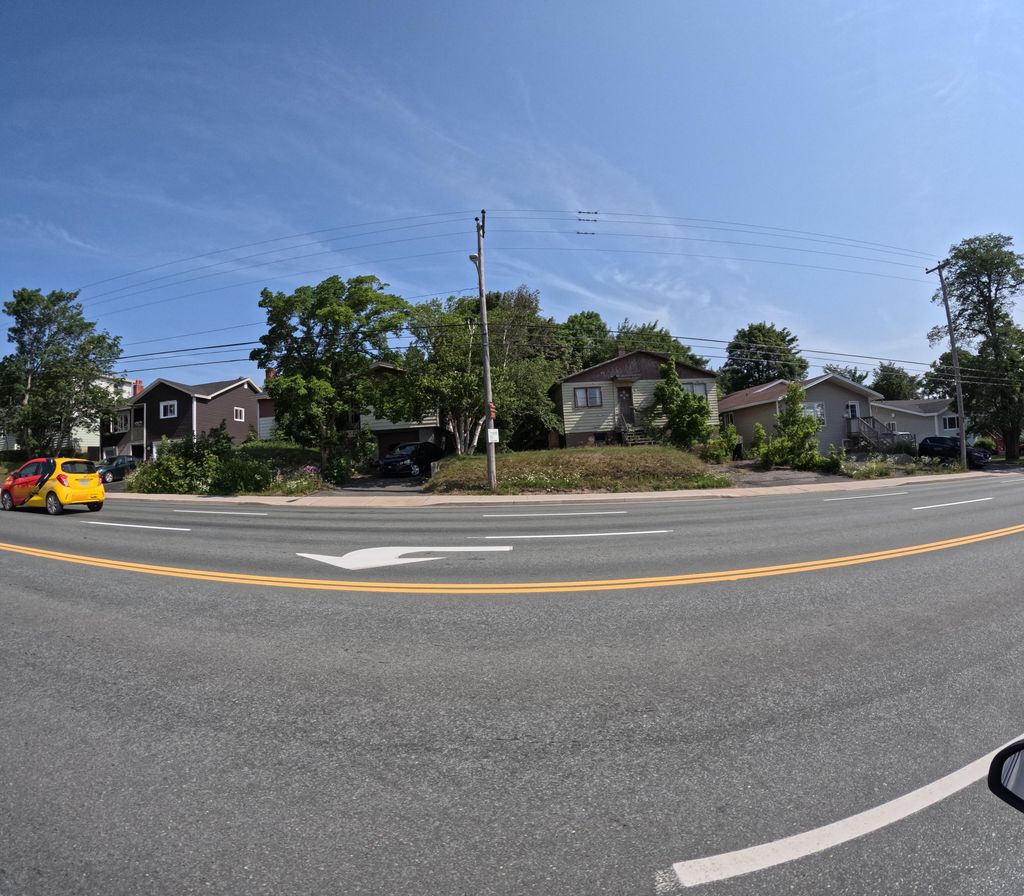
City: st_johns